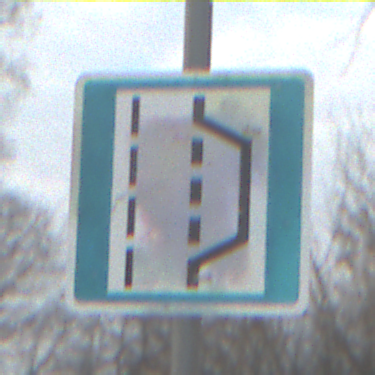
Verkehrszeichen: NothalteUndPannenbucht
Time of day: MorningAfternoon
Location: Outdoor (Nature)
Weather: PartlyCloudy
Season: Autumn
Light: Natural